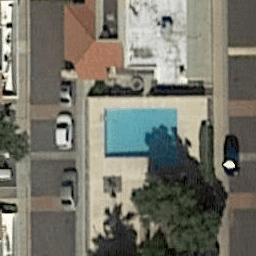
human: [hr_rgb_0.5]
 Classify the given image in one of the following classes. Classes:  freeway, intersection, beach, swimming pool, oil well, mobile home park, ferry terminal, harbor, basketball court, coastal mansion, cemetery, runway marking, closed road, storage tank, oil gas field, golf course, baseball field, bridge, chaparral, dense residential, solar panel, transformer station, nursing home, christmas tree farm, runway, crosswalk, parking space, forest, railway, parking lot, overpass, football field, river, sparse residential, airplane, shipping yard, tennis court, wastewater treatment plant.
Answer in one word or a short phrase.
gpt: swimming pool